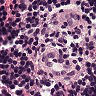
Metastatic tissue present: no